Interaction volume radius: 5 \u00c5
Interaction volume height: 30 \u00c5
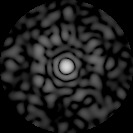
Disorder parameter: 0.8363